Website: ulta-beauty
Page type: cross-sells
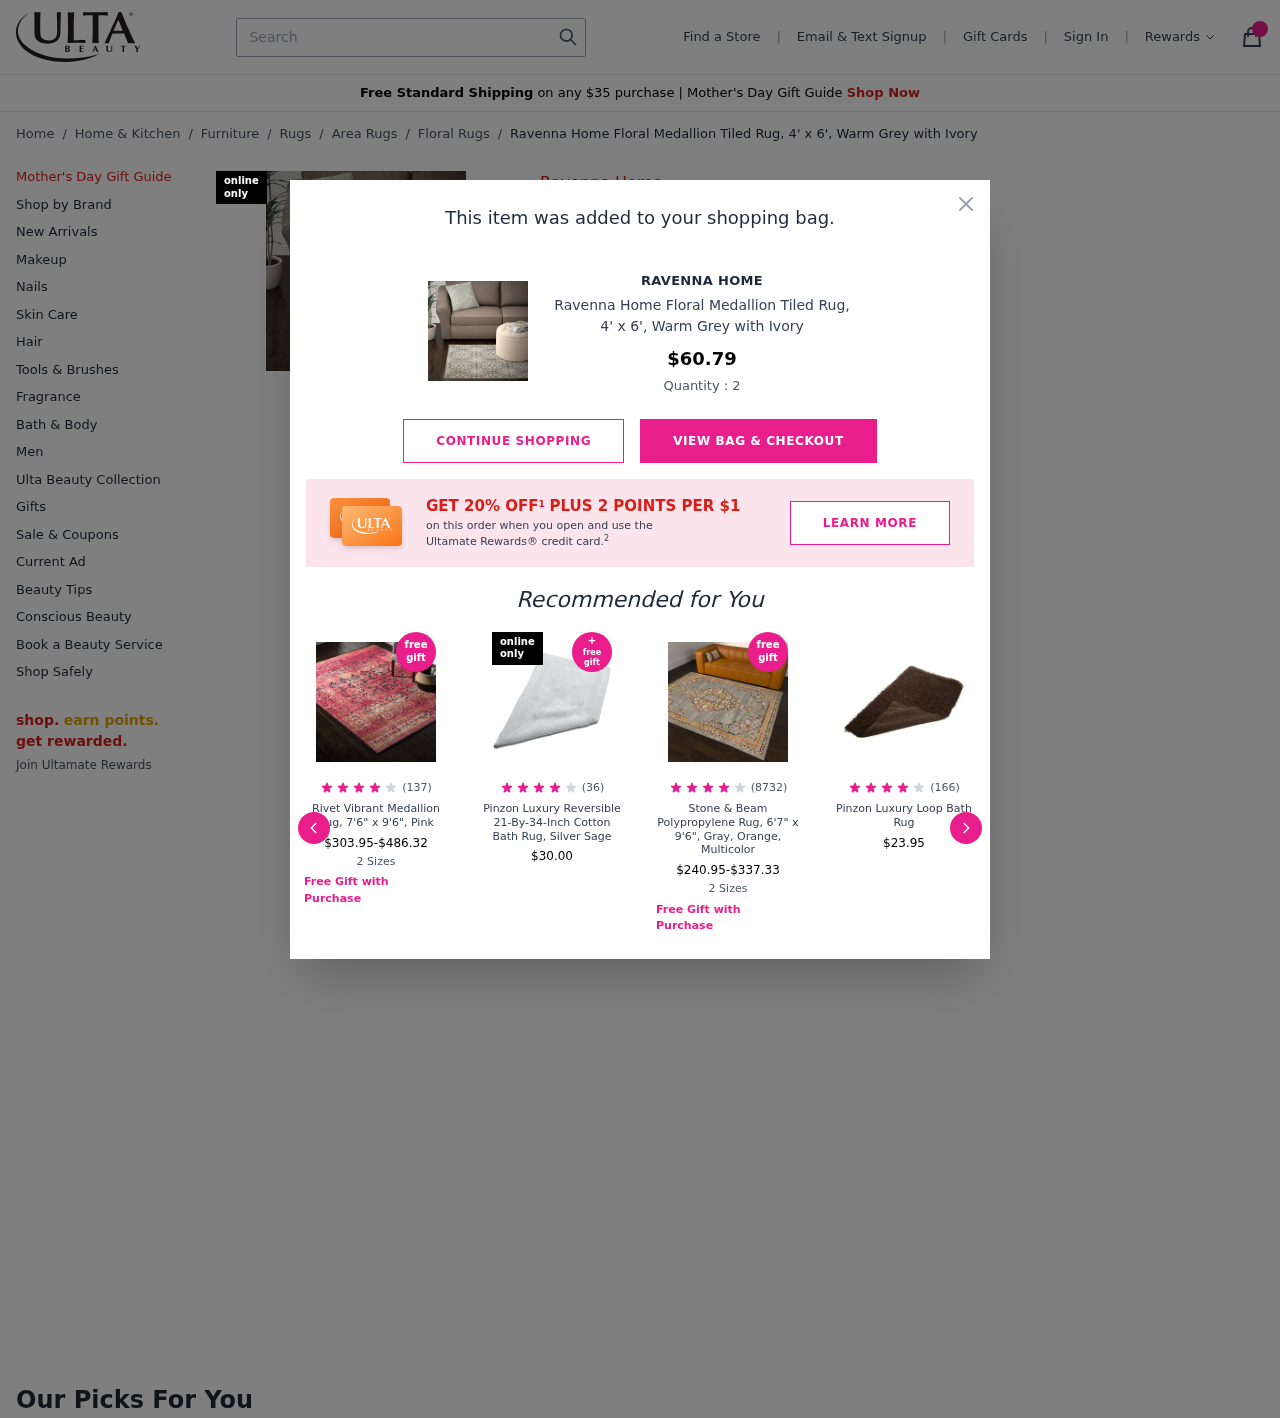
Product elements: key: PRODUCT1_BRAND
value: Ravenna Home
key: PRODUCT1_BREADCRUMB
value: Home & Kitchen
Furniture
Rugs
Area Rugs
Floral Rugs
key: PRODUCT1_NAME
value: Ravenna Home Floral Medallion Tiled Rug, 4' x 6', Warm Grey with Ivory
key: PRODUCT1_QUANTITY
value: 2
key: PRODUCT2_NAME
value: Rivet Vibrant Medallion Rug, 7'6" x 9'6", Pink
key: PRODUCT2_NUM_RATINGS
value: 137
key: PRODUCT2_PRICE
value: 303.95
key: PRODUCT2_RATING
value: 4.4
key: PRODUCT3_NAME
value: Pinzon Luxury Reversible 21-By-34-Inch Cotton Bath Rug, Silver Sage
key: PRODUCT3_NUM_RATINGS
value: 36
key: PRODUCT3_PRICE
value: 30
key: PRODUCT3_RATING
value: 4.3
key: PRODUCT4_NAME
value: Stone & Beam Polypropylene Rug, 6'7" x 9'6", Gray, Orange, Multicolor
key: PRODUCT4_NUM_RATINGS
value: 8732
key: PRODUCT4_PRICE
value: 240.95
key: PRODUCT4_RATING
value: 4.4
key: PRODUCT5_NAME
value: Pinzon Luxury Loop Bath Rug
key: PRODUCT5_NUM_RATINGS
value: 166
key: PRODUCT5_PRICE
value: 23.95
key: PRODUCT5_RATING
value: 4
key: PRODUCT1_BRAND2
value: RAVENNA HOME
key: PRODUCT1_NAME2
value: Ravenna Home Floral Medallion Tiled Rug, 4' x 6', Warm Grey with Ivory
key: PRODUCT1_PRICE2
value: $60.79
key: PRODUCT2_PRICE_MAX
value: -$486.32
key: PRODUCT4_PRICE_MAX
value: -$337.33
Search elements: key: HEADER_SEARCH
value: Search